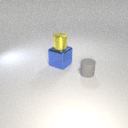
small yellow metal cylinder above large blue metal cube